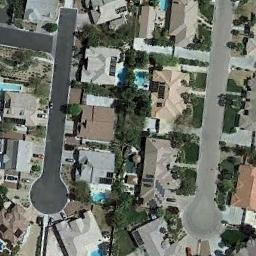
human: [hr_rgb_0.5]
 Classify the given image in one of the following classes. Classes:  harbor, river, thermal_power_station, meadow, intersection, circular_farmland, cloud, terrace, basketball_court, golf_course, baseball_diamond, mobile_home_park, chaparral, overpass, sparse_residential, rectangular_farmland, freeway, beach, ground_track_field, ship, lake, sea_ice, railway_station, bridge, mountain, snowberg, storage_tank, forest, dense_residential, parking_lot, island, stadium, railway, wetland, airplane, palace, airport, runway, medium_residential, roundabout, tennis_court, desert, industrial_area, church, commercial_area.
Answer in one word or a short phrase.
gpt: dense_residential